Question: i am adding an imageView to a Relative layout.It shows up at the beginning of layout
I have two buttons in the layout.
I button to the layout left and one to layout right. Now i want to place these under the button to right.
how can i do that. My code is
'''
ImageView image = new ImageView(this);
image.setImageBitmap(imageBitmap);
layout.addView(image);
'''

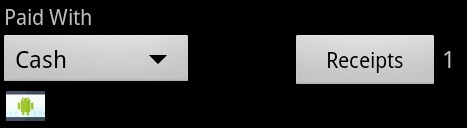
Answer: Try using the
> android:Layout_below="@id/yourButtonId" or
android:LayoutBelow="@id/yourButtonId"
Programmatically it means :
'''
RelativeLayout.LayoutParams rlp = new RelativeLayout.LayoutParams(RelativeLayout.LayoutParams.WRAP_CONTENT, RelativeLayout.LayoutParams.WRAP_CONTENT);
rlp.addRule(RelativeLayout.BELOW, yourButtonVariable.getId());
yourRelativeLayout.addView(yourImageView, rlp);
'''